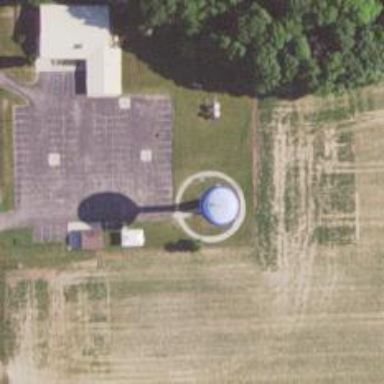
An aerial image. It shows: Water tower that is man-made.